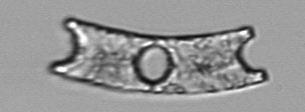
Label: Eucampia